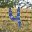
Label: 4